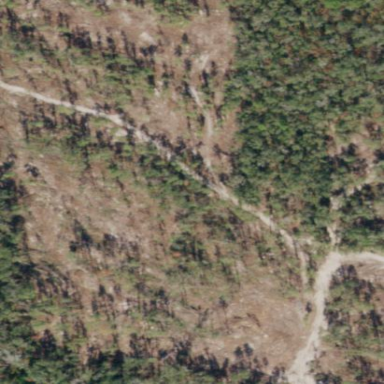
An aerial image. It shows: Forest with needle-leaved trees.